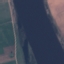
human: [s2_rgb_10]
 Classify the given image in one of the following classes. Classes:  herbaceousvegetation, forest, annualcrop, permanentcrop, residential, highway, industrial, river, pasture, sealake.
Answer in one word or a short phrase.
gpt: River